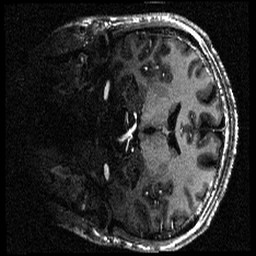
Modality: T1w
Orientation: coronal
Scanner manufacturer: siemens
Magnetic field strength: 6.98 T
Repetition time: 2.5 s
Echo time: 0.00306 s